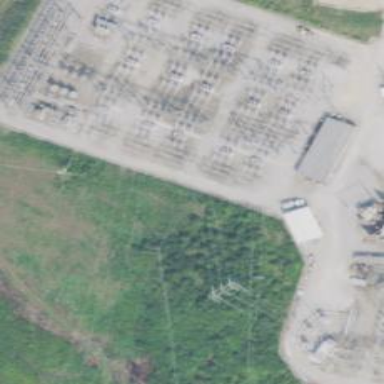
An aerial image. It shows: Switch for power supply.